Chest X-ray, AP view. Patient: 63 years old, sex F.
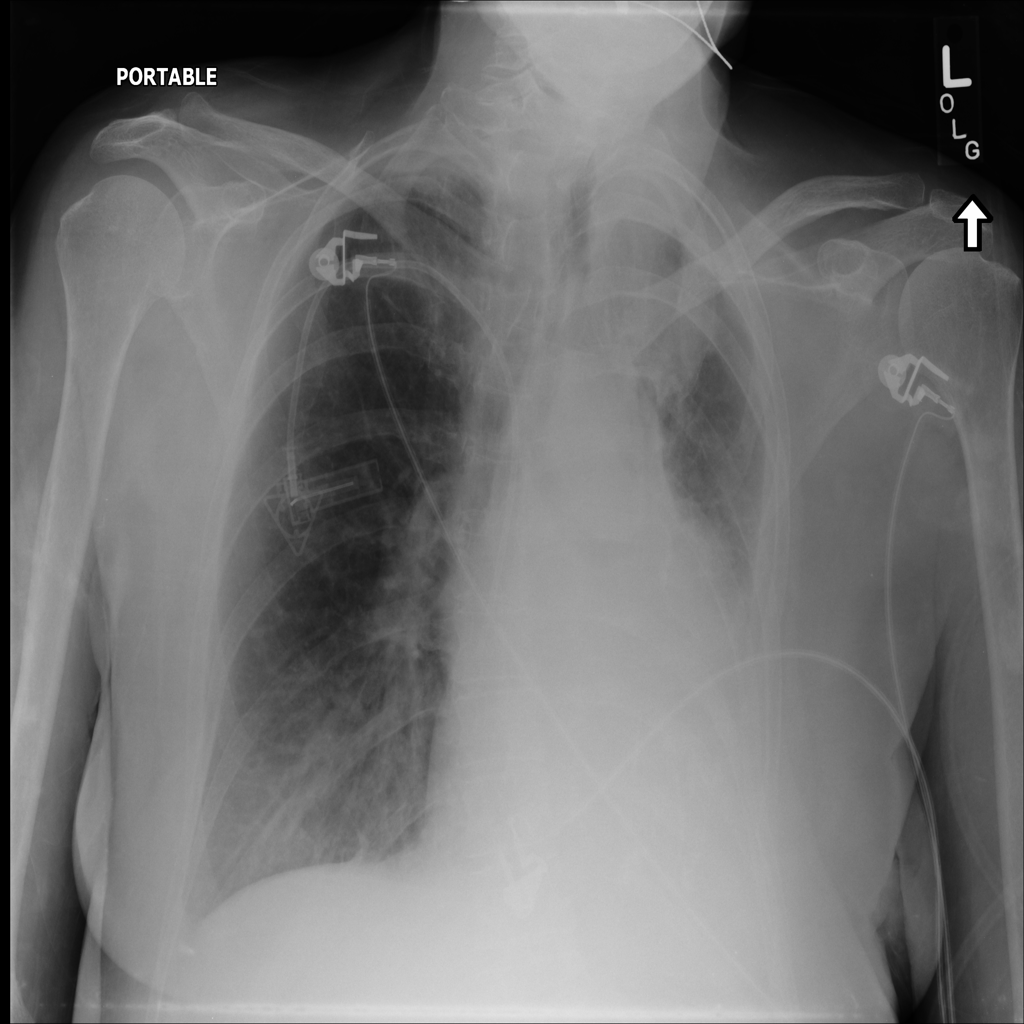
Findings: Consolidation, Mass